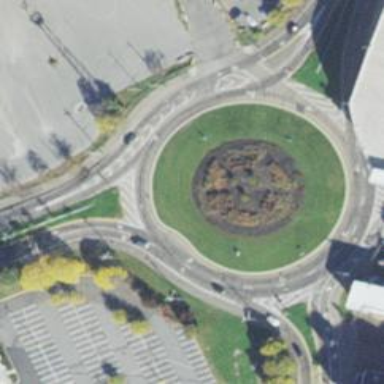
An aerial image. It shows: Roundabout on trunk highway.